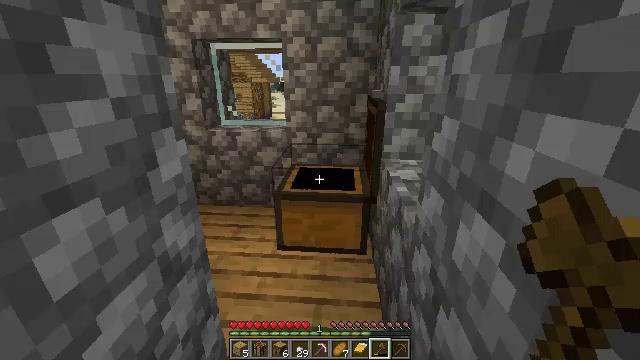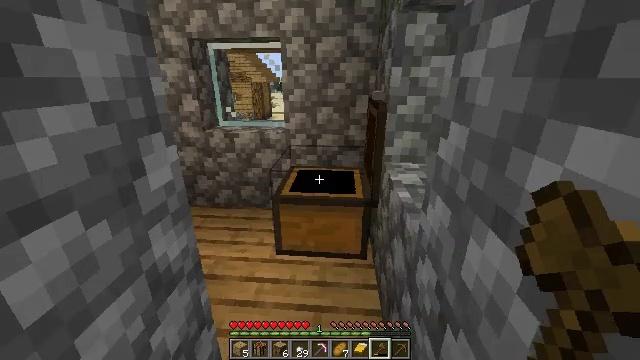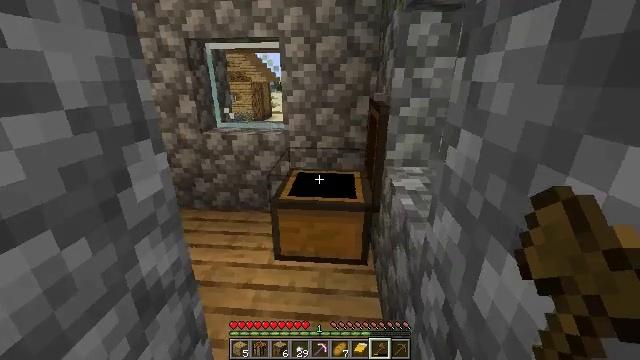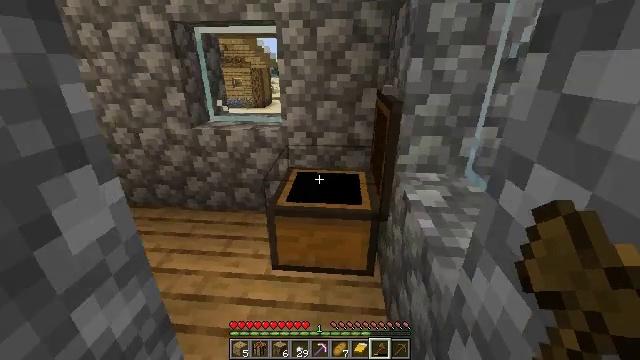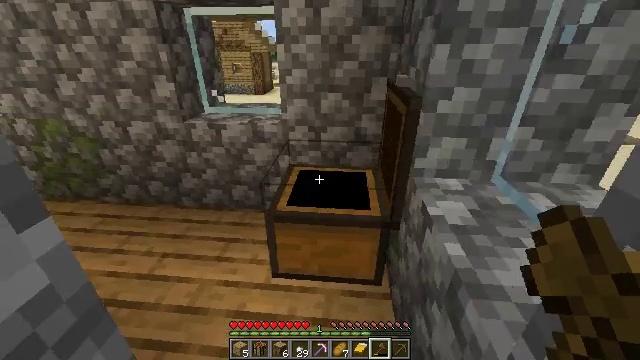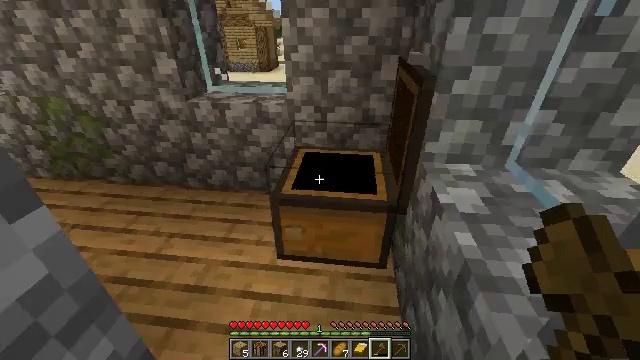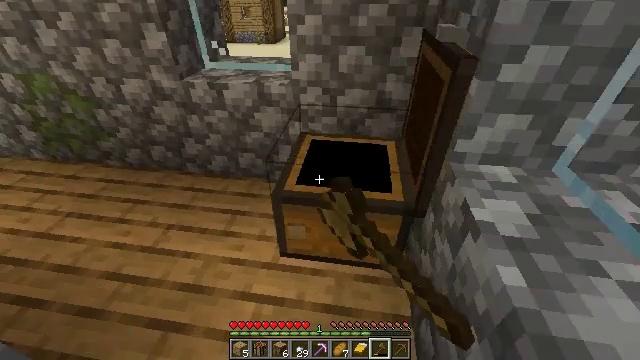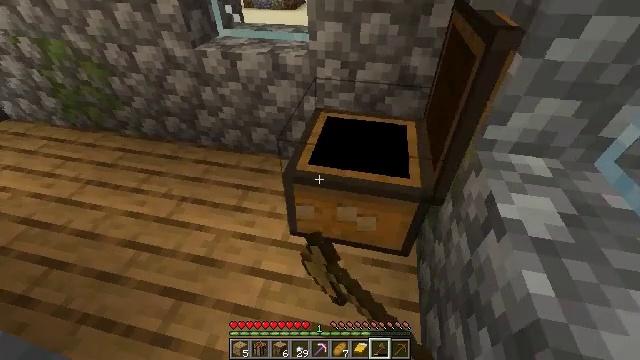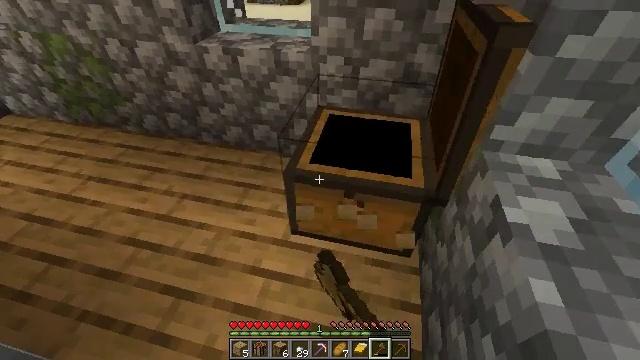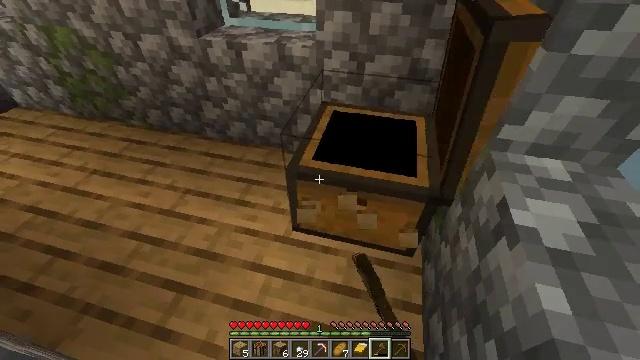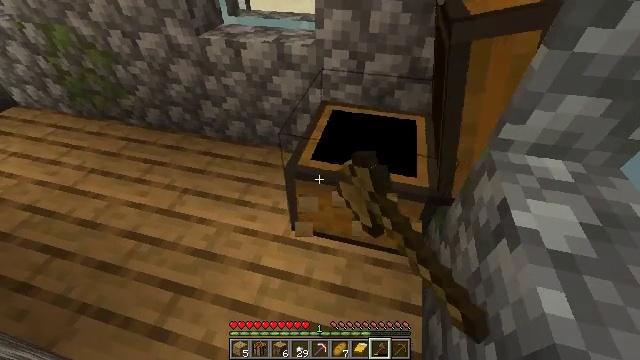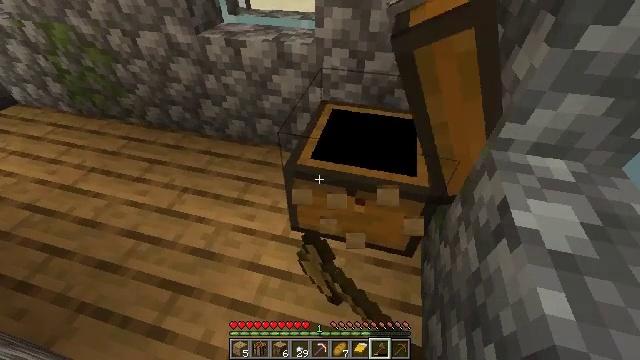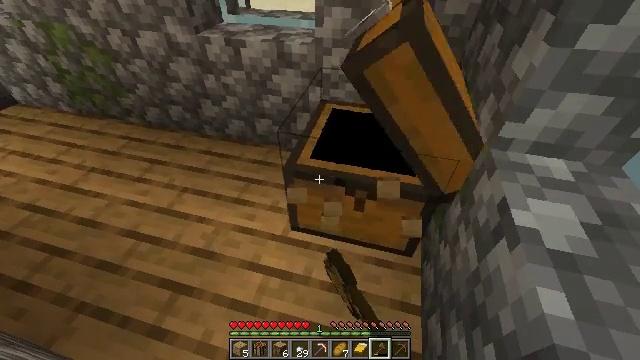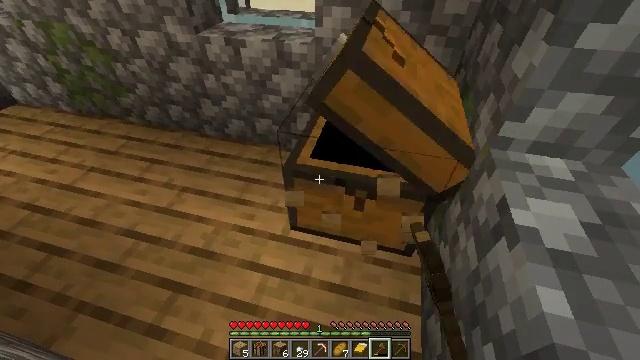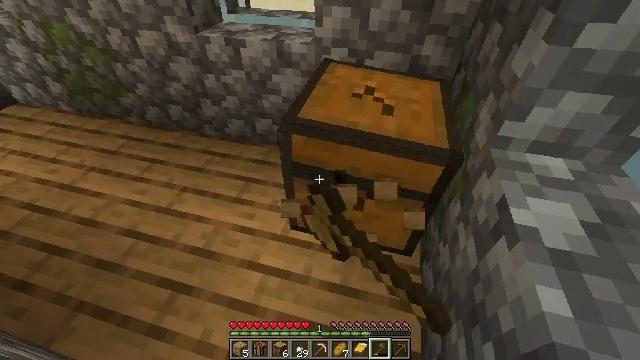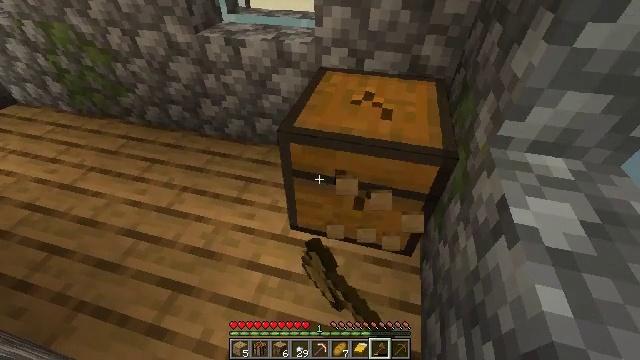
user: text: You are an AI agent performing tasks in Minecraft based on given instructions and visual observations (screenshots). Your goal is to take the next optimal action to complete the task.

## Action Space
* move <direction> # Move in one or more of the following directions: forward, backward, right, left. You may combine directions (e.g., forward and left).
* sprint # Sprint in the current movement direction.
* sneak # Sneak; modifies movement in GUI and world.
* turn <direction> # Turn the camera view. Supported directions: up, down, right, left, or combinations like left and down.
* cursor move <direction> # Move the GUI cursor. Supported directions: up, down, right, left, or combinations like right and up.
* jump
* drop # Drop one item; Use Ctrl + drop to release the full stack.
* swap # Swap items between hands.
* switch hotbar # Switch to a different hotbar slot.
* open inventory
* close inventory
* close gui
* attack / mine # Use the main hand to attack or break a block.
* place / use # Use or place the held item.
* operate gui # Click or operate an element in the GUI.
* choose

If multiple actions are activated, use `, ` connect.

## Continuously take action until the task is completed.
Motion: motion action
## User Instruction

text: Gather the chest from its place.
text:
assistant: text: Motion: move forward, close gui
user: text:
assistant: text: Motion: move forward, open inventory
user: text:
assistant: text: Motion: move forward, turn down
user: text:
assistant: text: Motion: move forward, turn down
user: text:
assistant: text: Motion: move forward, turn left and down, attack / mine
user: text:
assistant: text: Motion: turn left and down, attack / mine
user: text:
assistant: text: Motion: turn left and down, attack / mine
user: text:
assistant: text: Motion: attack / mine
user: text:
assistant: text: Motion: turn left, attack / mine
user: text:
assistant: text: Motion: attack / mine
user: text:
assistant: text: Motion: attack / mine
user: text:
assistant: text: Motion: attack / mine
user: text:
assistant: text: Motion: attack / mine
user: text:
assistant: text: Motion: attack / mine
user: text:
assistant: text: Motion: attack / mine
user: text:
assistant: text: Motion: attack / mine
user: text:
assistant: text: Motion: attack / mine
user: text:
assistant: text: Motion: turn right, attack / mine
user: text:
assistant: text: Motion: attack / mine
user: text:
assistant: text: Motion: attack / mine
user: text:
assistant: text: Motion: attack / mine
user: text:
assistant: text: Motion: attack / mine
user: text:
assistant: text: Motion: attack / mine
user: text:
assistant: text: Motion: attack / mine
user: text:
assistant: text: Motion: attack / mine
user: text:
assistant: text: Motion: attack / mine
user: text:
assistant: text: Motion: attack / mine
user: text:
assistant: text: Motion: turn left and up, attack / mine
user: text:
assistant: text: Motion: turn left, attack / mine
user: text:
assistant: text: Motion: attack / mine